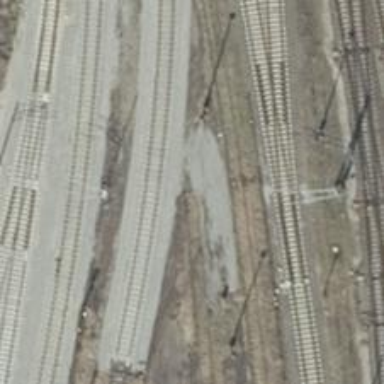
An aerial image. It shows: Abandoned railway.